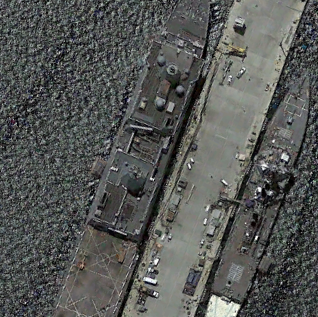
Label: combat